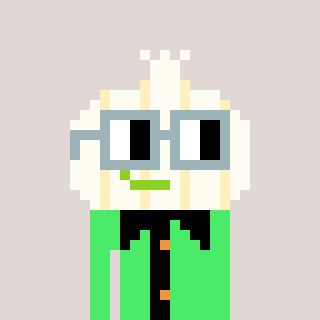
a pixel art character with square dark gray glasses, a garlic-shaped head and a teal-colored body on a warm background